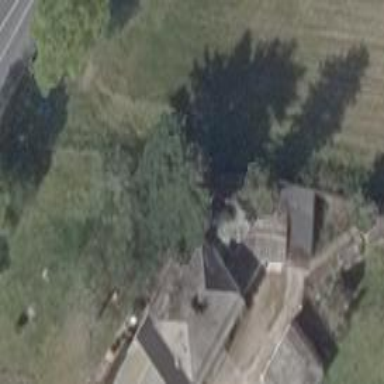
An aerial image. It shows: House with mansard roof shape.